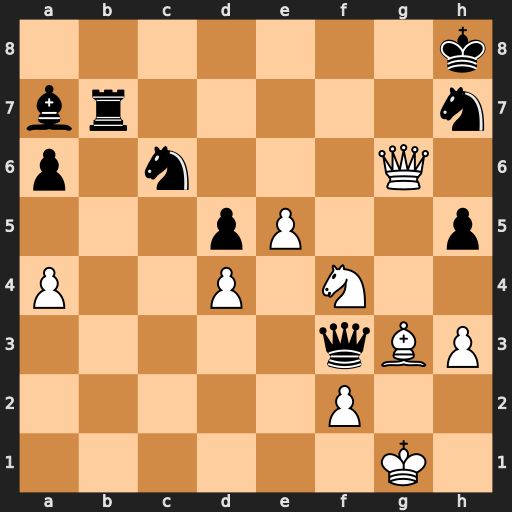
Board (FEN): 7k/br5n/p1n3Q1/3pP2p/P2P1N2/5qBP/5P2/6K1
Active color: w
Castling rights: -
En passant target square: -
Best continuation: Qe8+ Nf8 Qxf8+ Kh7 Qf5+